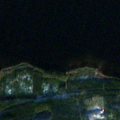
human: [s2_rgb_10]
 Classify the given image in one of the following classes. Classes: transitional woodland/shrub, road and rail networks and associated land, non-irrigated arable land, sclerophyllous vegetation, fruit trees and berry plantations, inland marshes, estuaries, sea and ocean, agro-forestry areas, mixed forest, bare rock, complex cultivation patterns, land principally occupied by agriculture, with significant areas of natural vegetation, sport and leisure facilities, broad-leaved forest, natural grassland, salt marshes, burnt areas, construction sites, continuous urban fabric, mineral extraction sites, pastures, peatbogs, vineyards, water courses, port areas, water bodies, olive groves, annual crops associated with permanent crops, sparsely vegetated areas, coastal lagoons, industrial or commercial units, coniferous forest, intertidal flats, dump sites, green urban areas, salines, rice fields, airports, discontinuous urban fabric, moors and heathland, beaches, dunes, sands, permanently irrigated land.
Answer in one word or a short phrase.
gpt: coniferous forest, transitional woodland/shrub, water bodies